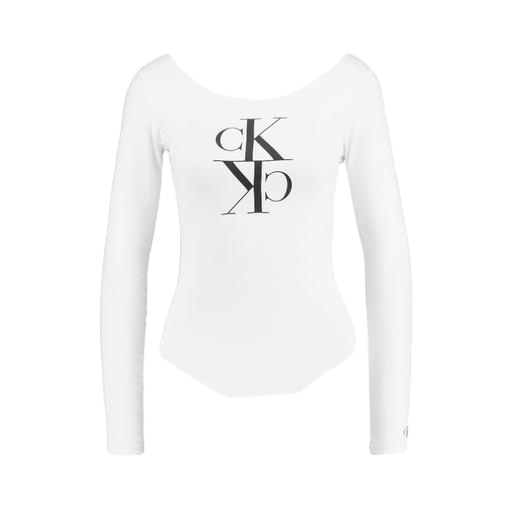
white long sleeve logo t-shirt, white women's classic long-sleeve t-shirt, top skinny crew neck, white background